Question: I am using NSTextField object in my window.When i hide and unhide the window, the text in the textfield gets overlapped. Previous text gets retain on the textfield. So, when i typed again, it looks texts are not cleared in the textfield.
I set string as
'''
[myStringField setStringValue:@""];
'''
But, it does not work.
I am attaching a snapshot below. My query is why the texts gets overlapped.

Regards,
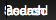
Answer: Best way is to create new nib. Its pretty difficult to handle field editor.